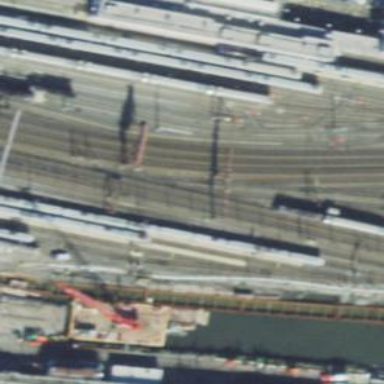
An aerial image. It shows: Rail yard with electrified contact lines for railway operations.